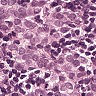
Metastatic tissue present: yes